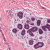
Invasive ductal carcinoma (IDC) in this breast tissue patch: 0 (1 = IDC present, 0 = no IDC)